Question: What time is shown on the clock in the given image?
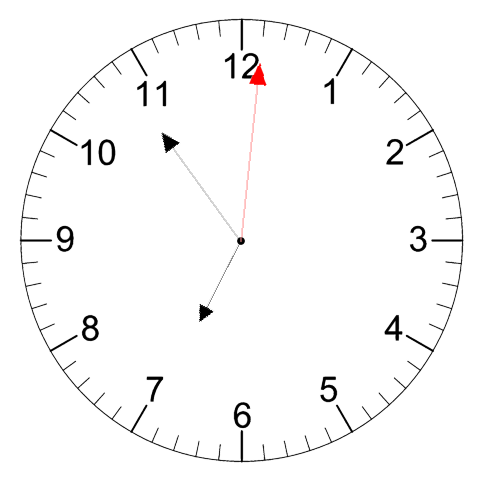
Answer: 06:54:01